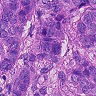
Metastatic tissue present: yes